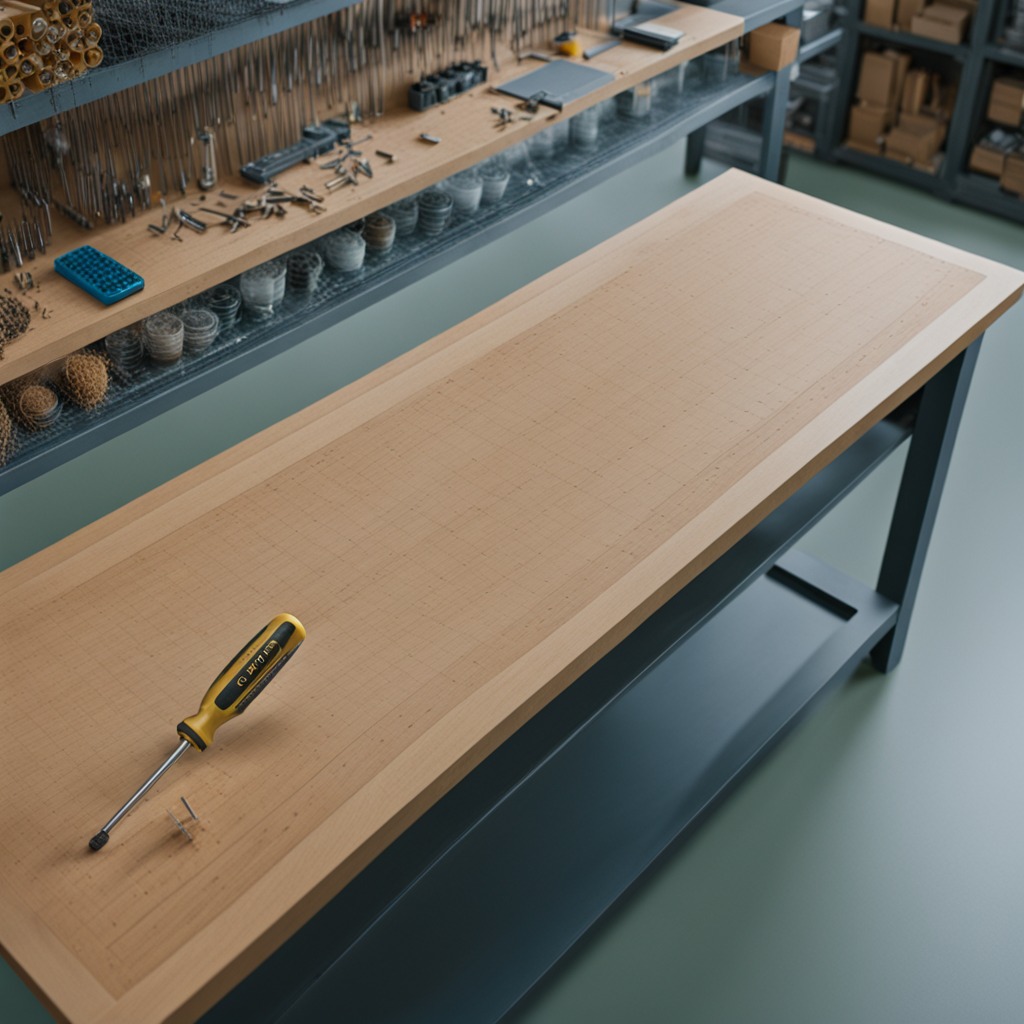
A screwdriver is lying on a workbench inside a coastal fishing gear workshop.